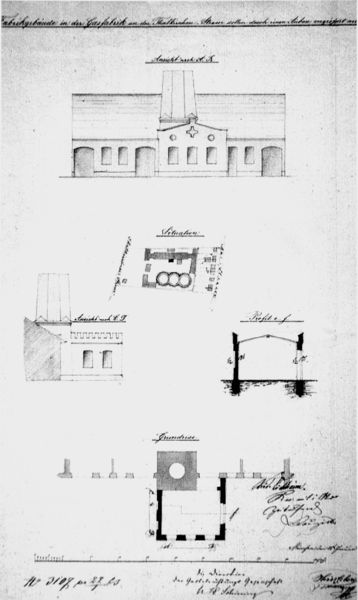
Titel: Gaswerk München, Erweiterung - Aufriss, Lageplan und Schnitt
Standort: München
Institution: Stadtarchiv, Lokalbaukommission
Schlagwörter: dunkel, schatten, weiß, fenster, grau, hell, licht, pfeiler, schwarz, skizze, säule, säulen, tür, zeichnung, dach, gebäude, haus, schloss, architektur, innenraum, signatur, häuser, kirche, blatt, front, brunnen, kamin, kreis, rund, schornstein, turm, vorbau, schrift, papier, ansicht, bogen, fassade, türen, dächer, giebel, grafik, graphik, türe, fabrik, pilaster, industrie, rundbogen, zahlen, tor, umriss, halle, aufsicht, eingang, gewölbe, unterschrift, glaube, kloster, kreuz, linie, schlicht, schnitt, seite, schwarzweiß, text, beschriftung, bleistift, entwurf, portal, tore, villa, meliert, risalit, jesus, gut, mauern, rundbögen, industrialisierung, konstruktion, stall, plan, heiligtum, esse, entwürfe, fabrikgebäude, träger, quadrat, handschrift, details, legende, geschoss, riss, grundriss, garu, hauser, massstab, aufriss, etage, architekturzeichnung, mittelrisalit, profanbau, bauplan, architekt, notiz, fundament, statik, vorhalle, notizen, bauzeichung, bauteile, berechnung, masstab, grunsriss, ansichten, villen, pläne, architekturentwürfe, aufrisss, berechnungen, beuzeichung, fabrikation, baukunst, skize, planskizze, perspektiven, keris, vogelansicht, inien, rittergut, 19. jahrhundert, nervt, goll, sglaube, schcwar